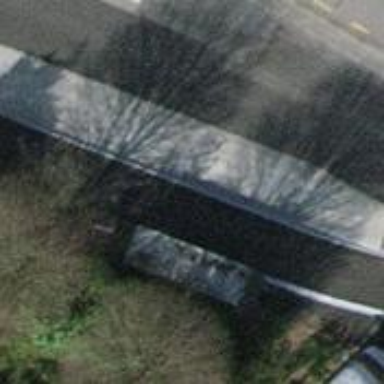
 serving as platform for public transportation."